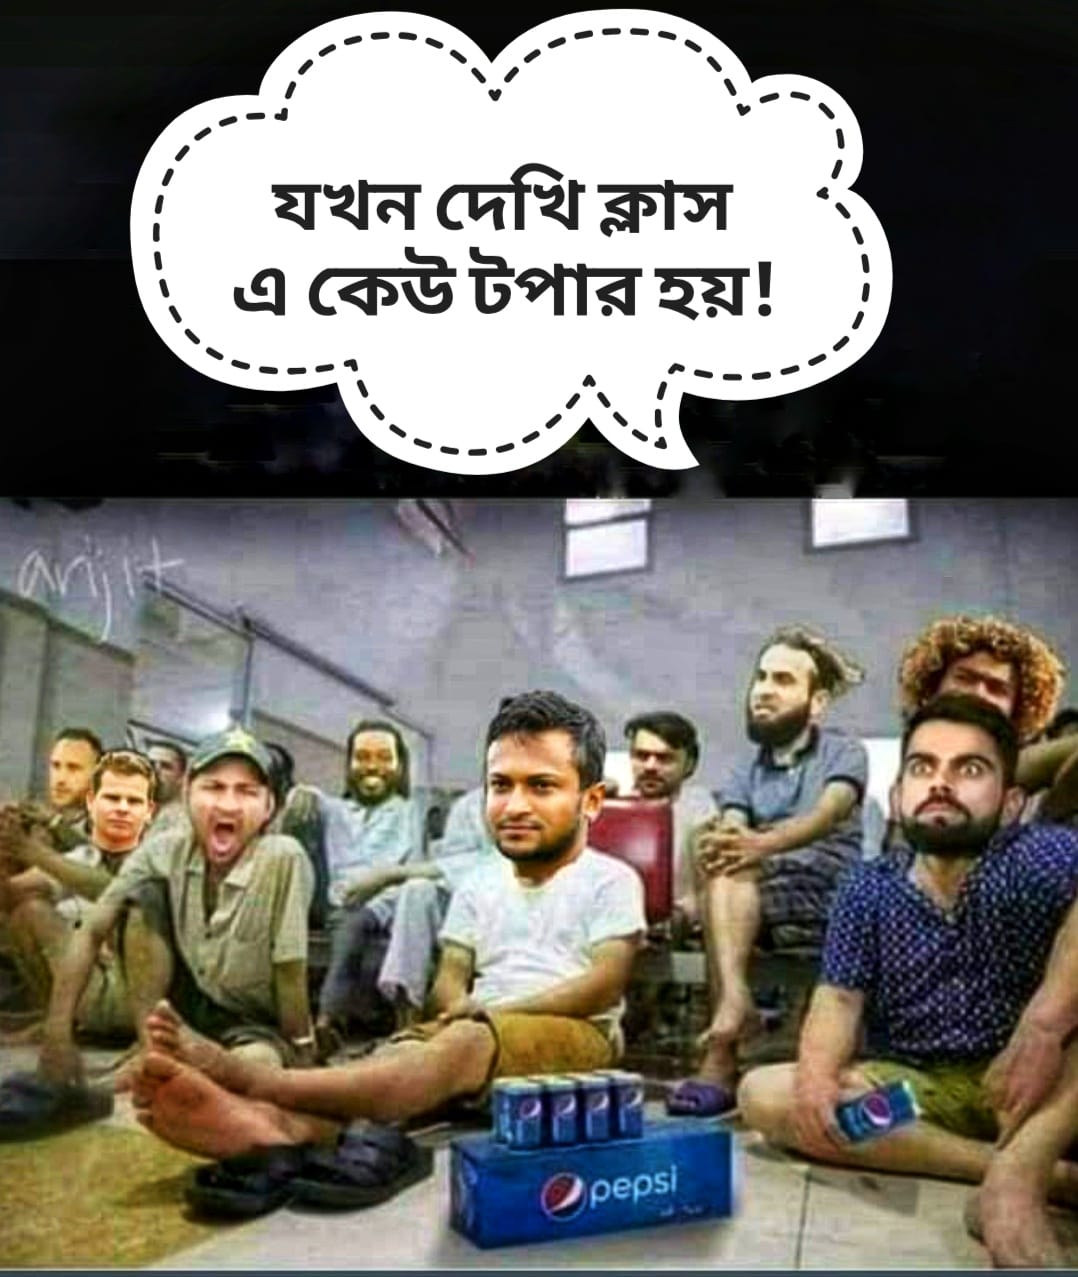
Caption: যখন দেখি ক্লাস এ কেউ টপার হয় !
Label: non-hate